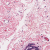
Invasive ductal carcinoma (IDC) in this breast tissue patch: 0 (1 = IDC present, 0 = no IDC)